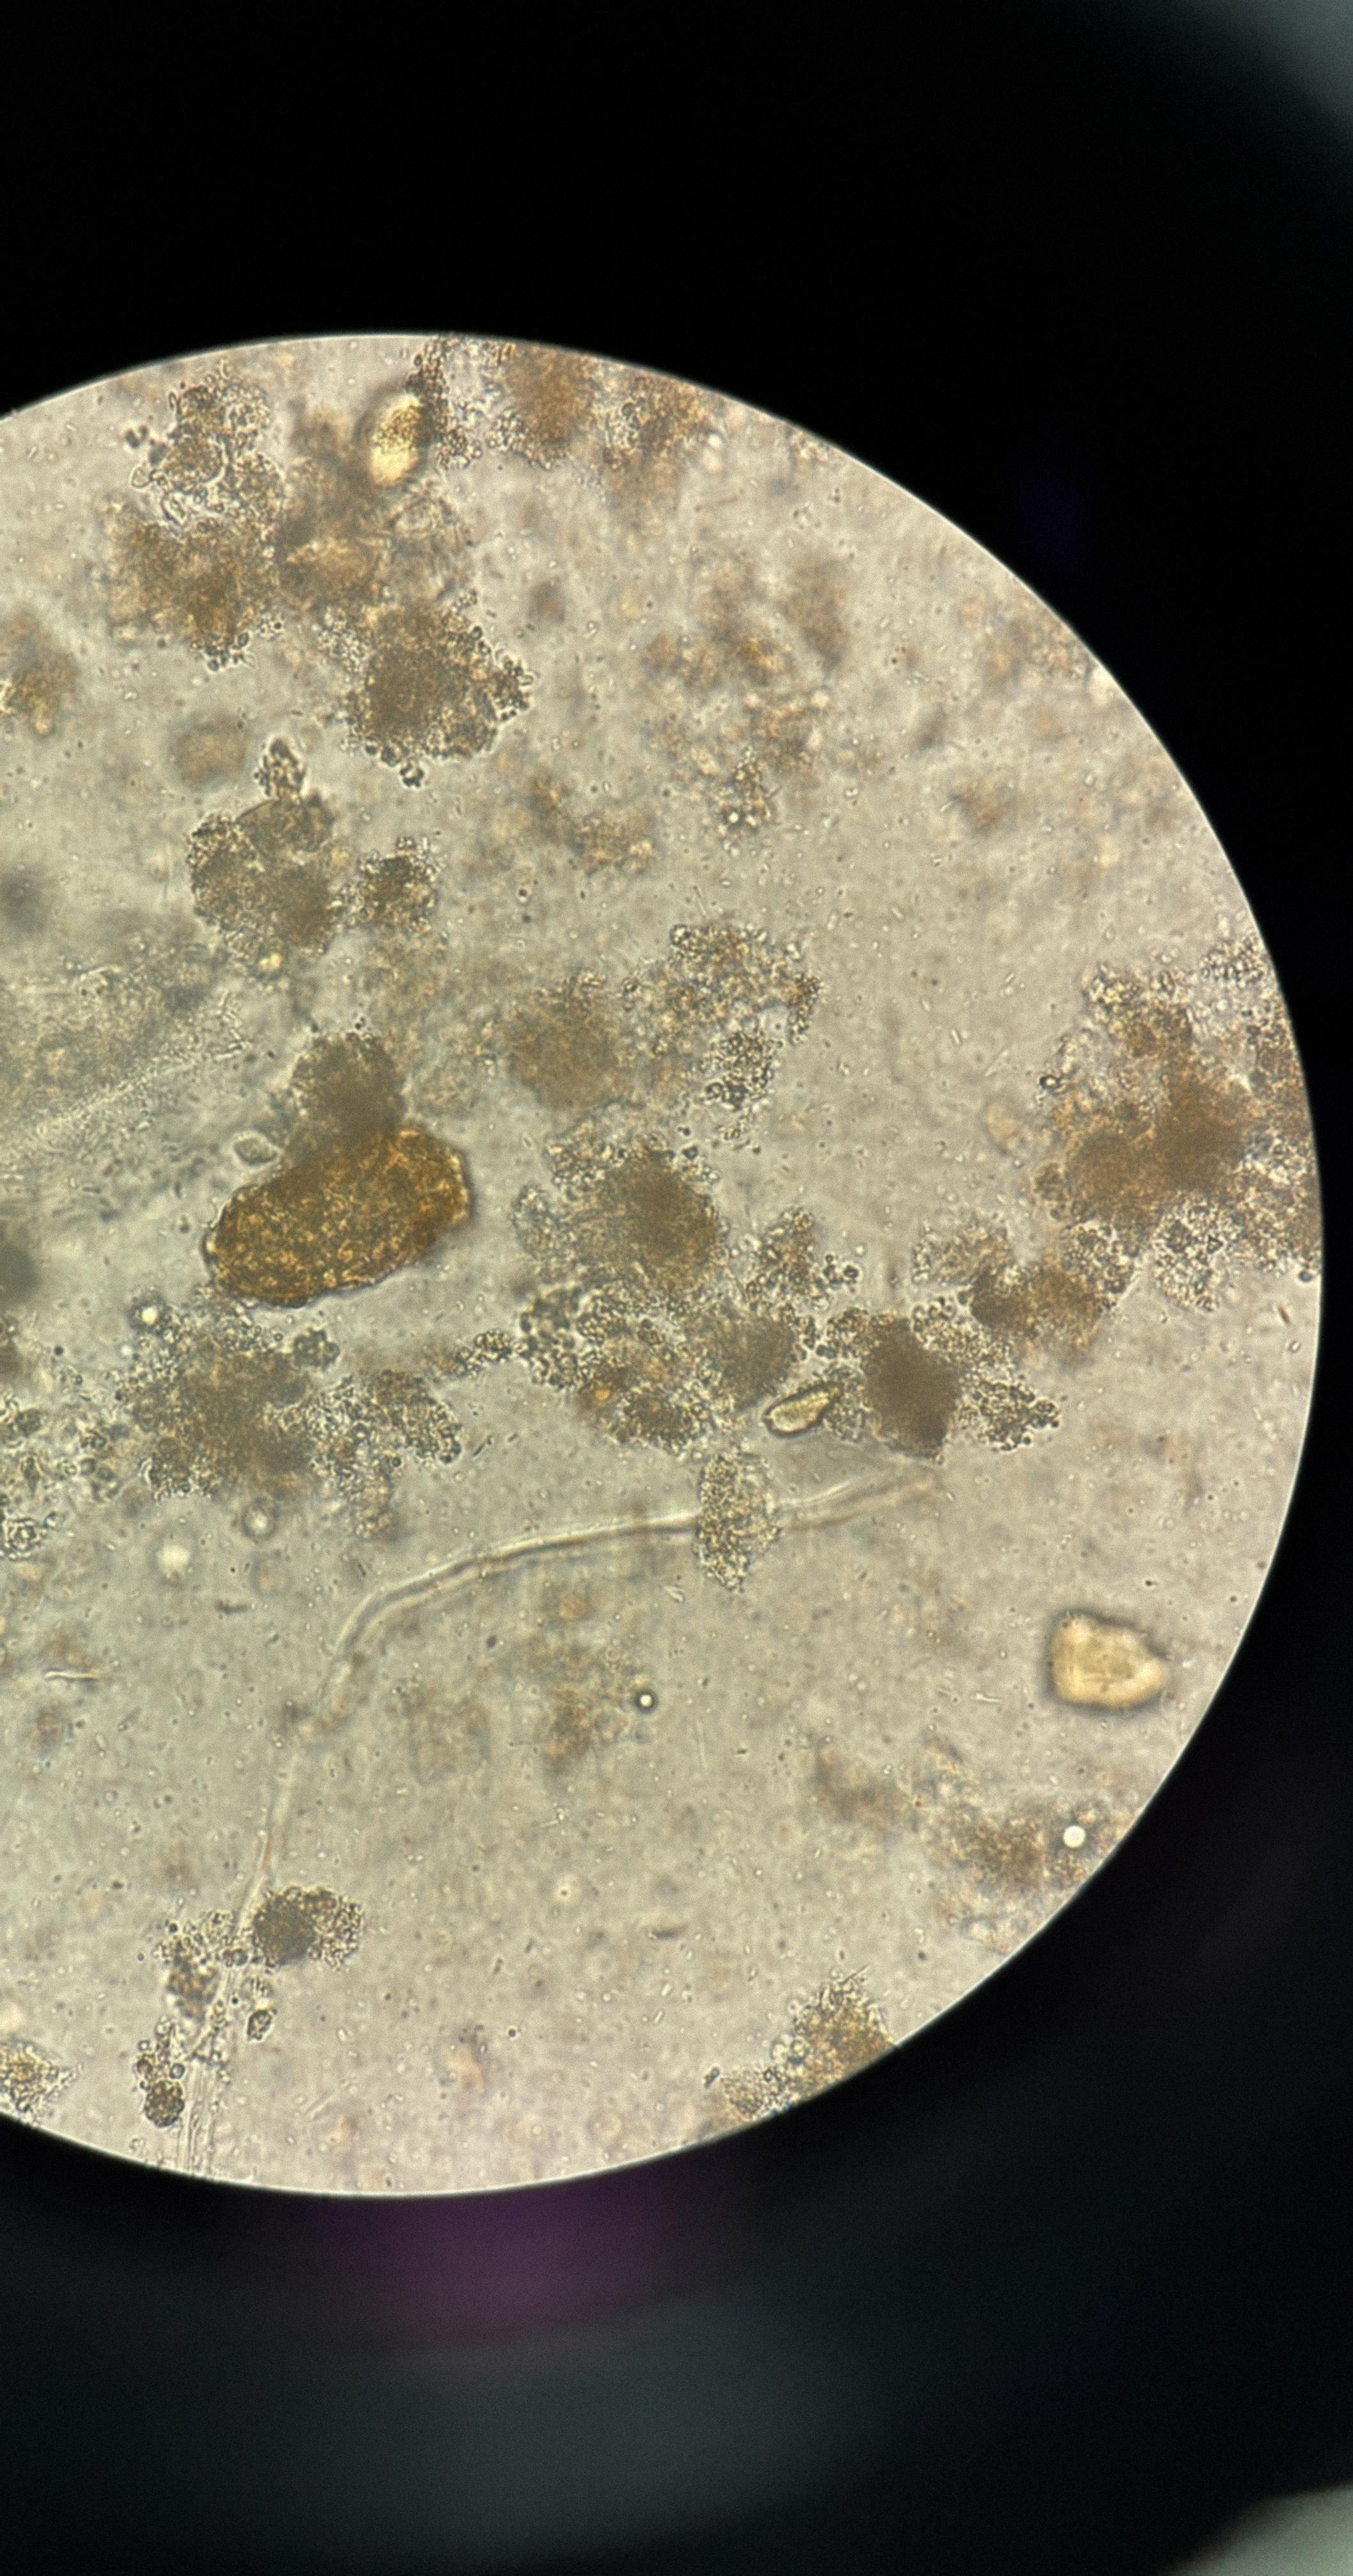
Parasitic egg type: Ascaris lumbricoides